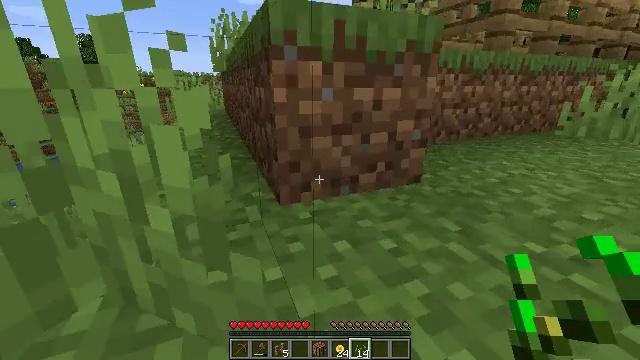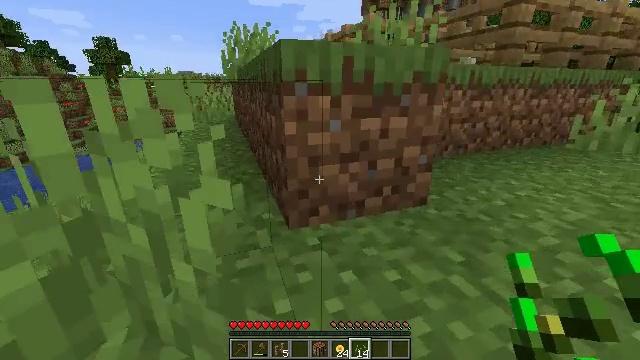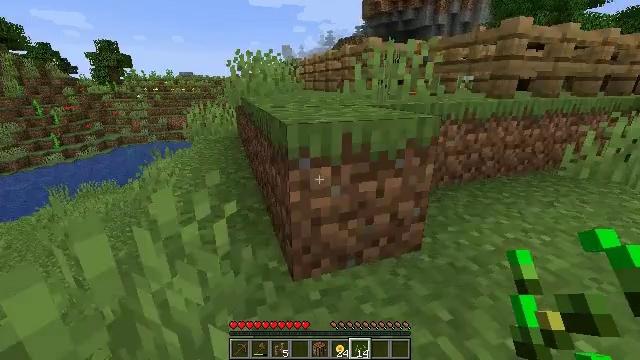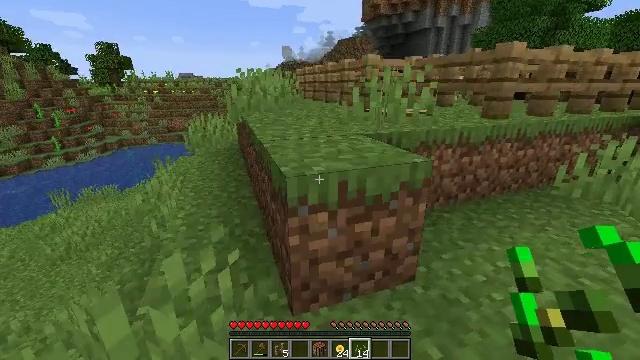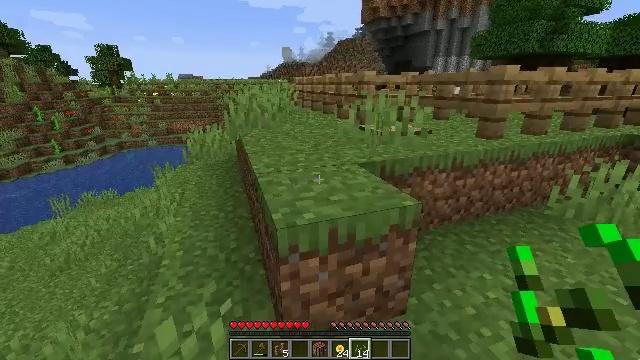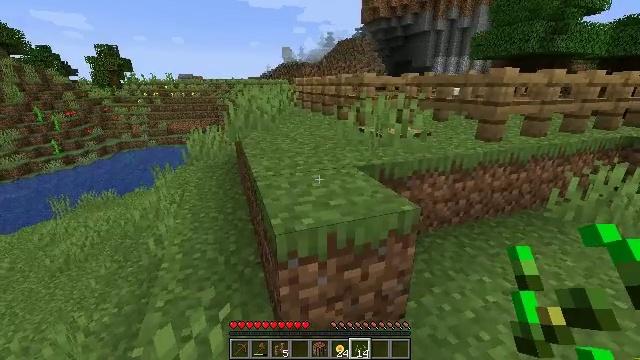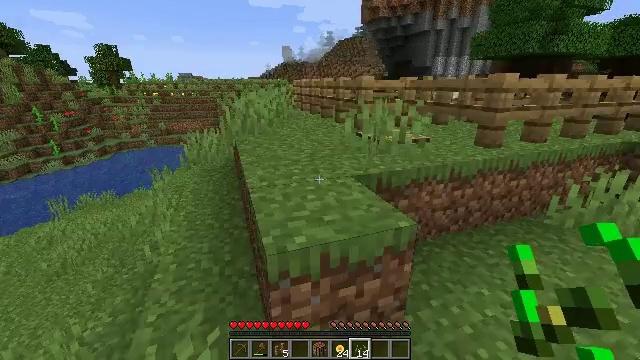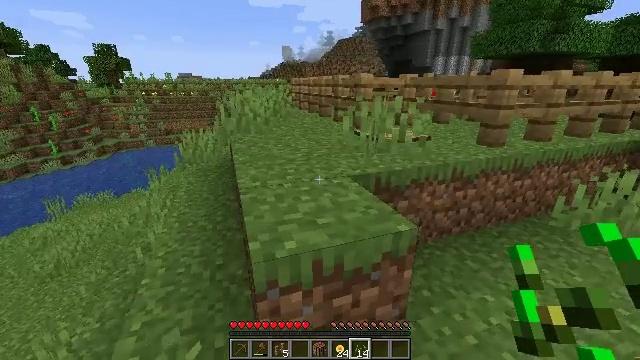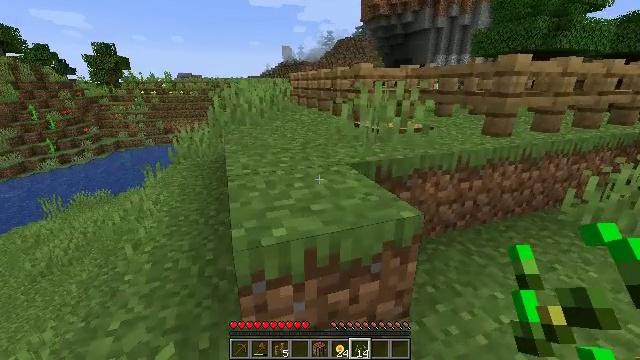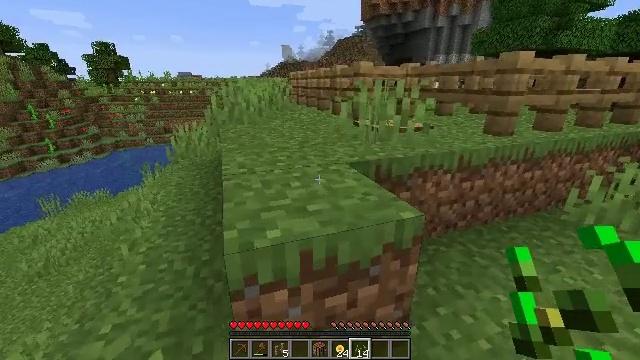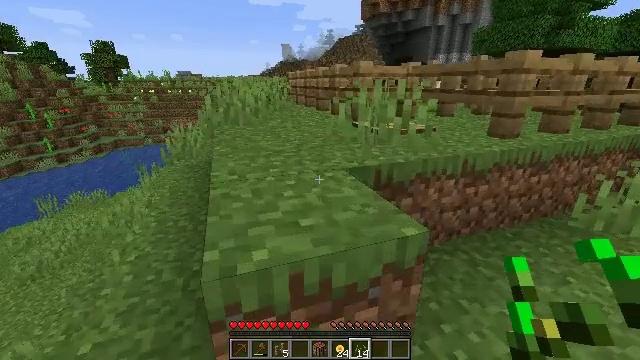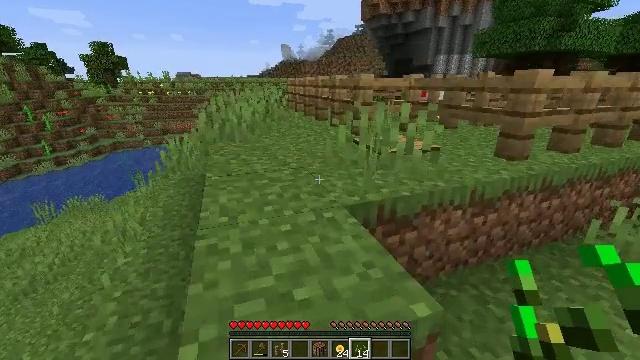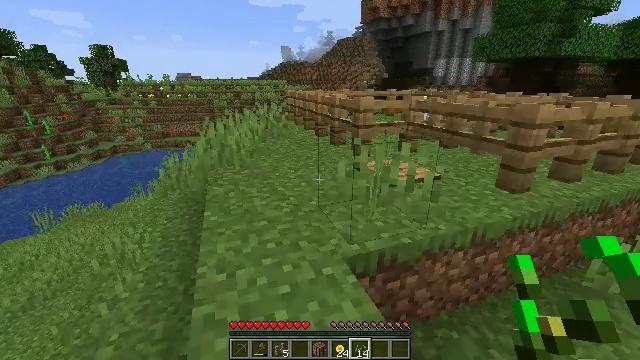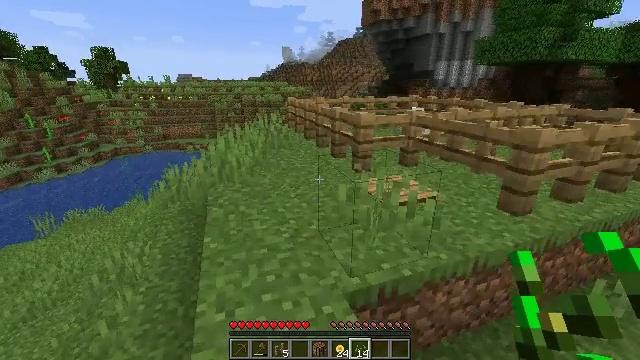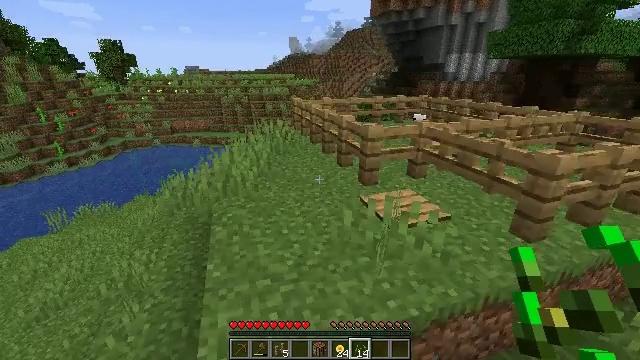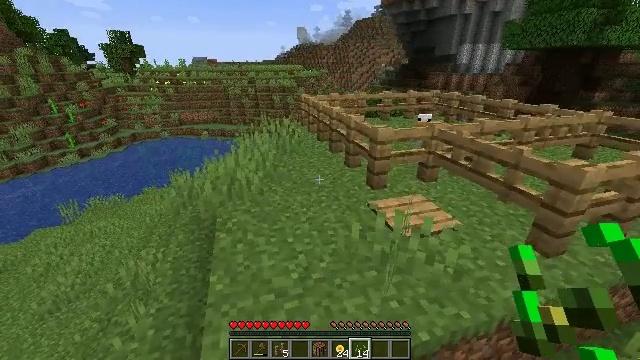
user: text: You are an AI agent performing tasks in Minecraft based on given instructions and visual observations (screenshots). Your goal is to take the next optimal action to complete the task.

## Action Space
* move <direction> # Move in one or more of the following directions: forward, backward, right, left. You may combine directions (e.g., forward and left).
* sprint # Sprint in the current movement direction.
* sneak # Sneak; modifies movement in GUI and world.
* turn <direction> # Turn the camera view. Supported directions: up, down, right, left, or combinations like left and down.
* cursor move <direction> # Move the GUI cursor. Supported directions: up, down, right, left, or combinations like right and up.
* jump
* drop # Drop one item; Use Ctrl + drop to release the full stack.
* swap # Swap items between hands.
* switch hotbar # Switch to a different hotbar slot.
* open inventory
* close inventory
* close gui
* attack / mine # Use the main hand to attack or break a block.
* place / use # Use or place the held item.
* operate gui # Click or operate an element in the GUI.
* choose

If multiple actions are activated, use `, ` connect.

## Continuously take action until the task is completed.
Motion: motion action
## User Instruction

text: Remove the oak pressure plate from the ground.
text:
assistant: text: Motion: move forward, turn left, jump
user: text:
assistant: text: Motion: move forward, jump
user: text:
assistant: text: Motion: move forward, jump
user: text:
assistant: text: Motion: move forward
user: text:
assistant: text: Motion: move forward
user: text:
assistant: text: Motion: move forward
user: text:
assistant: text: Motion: move forward
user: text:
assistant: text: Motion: move forward
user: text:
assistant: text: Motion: move forward
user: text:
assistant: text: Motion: move forward
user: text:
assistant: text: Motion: move forward, jump
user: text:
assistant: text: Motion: move forward, jump
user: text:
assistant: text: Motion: move forward, jump
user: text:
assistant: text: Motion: move forward, turn left and down, jump
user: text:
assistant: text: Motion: move forward and move left, turn left and down
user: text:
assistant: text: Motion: move forward and move left
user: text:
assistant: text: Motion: move forward and move left
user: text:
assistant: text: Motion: move forward and move left, turn right and down
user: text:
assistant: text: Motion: move forward and move left, turn right
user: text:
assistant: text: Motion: move forward and move left, turn right and down
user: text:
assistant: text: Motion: move forward and move left, turn right and down
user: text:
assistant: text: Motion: move forward and move left, turn right and down
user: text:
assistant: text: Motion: move forward and move left, turn right and down
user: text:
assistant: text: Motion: move forward, turn right and down
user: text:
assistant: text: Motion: turn right
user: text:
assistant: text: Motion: turn right and down
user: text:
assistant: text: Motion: turn right and down
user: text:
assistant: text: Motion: turn right and down
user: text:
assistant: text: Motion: turn right
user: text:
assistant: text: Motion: no_op